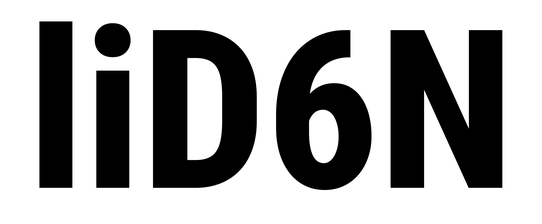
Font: Roboto_Condensed_ExtraBold